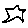
Label: star